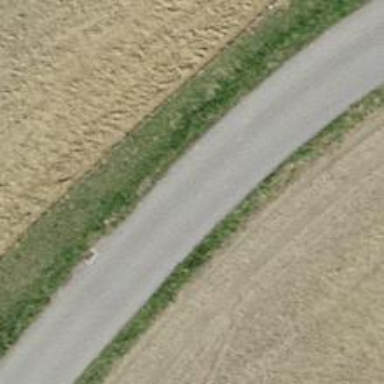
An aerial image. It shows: Unclassified road with asphalt surface.